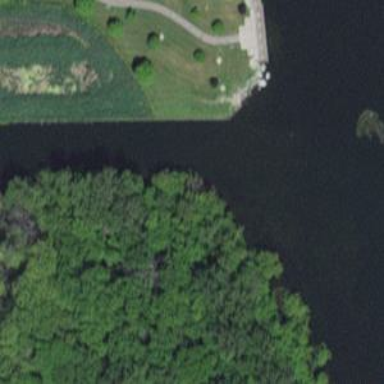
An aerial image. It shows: Dock by the waterway.